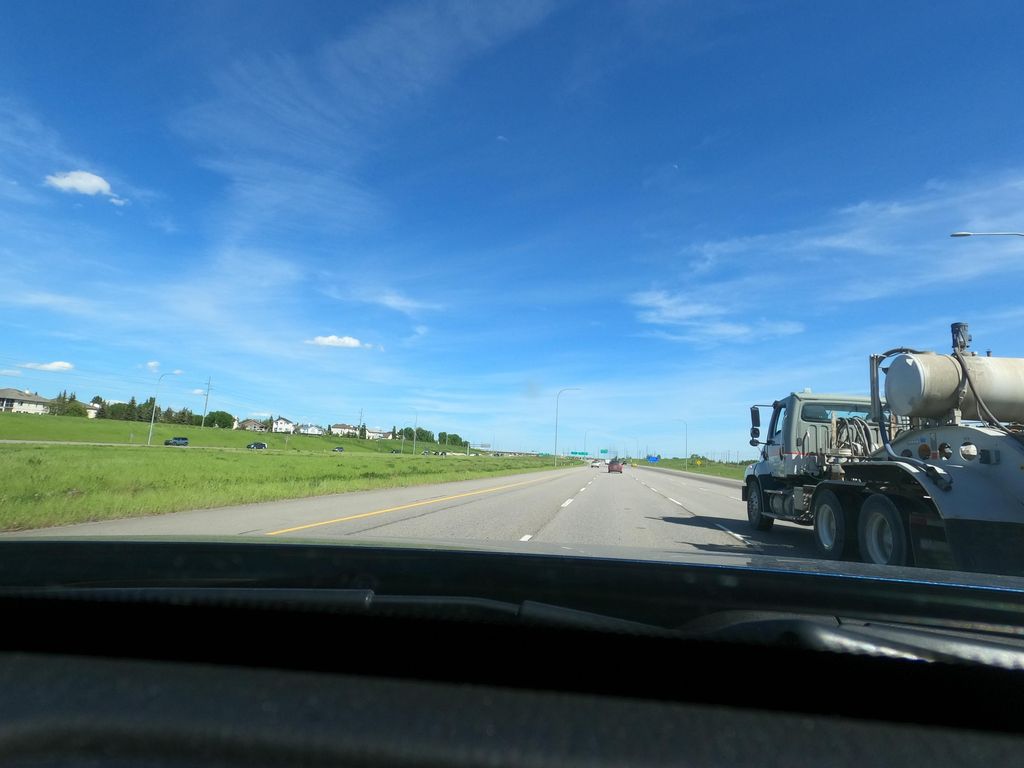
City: calgary